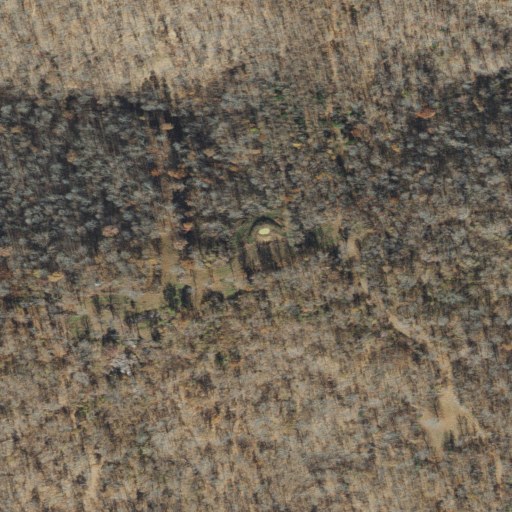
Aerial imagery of mountain in Arkansas named Levi Hill containing only deciduous forest